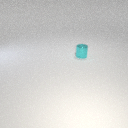
small cyan metal cylinder